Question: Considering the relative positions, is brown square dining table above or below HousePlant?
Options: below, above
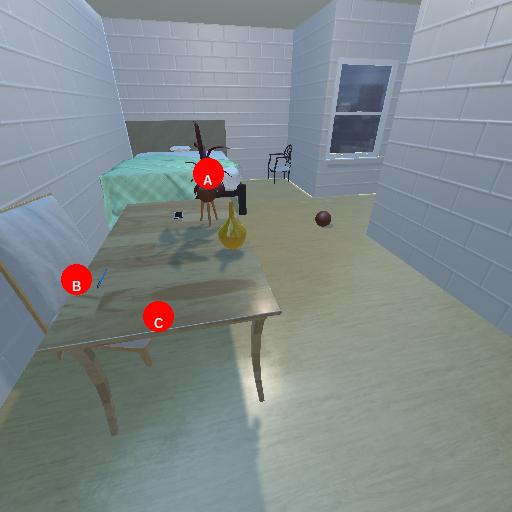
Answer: below